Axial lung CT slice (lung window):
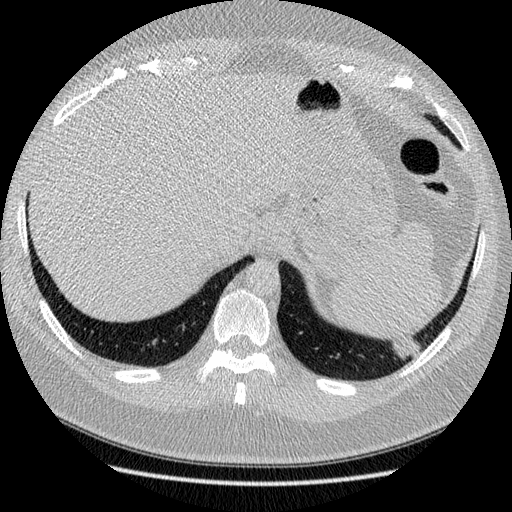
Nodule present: yes
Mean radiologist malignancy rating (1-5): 3.25